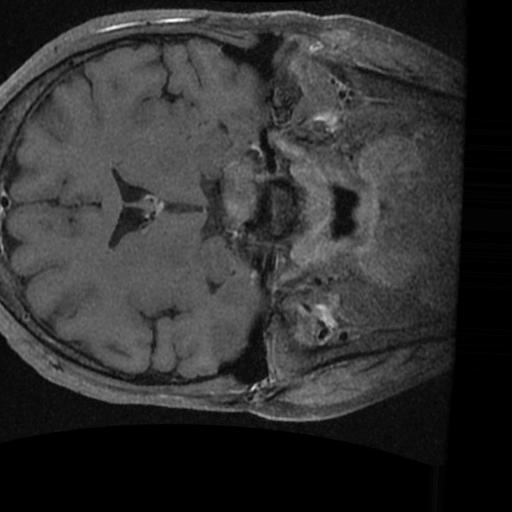
Label: brain_tumor